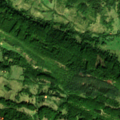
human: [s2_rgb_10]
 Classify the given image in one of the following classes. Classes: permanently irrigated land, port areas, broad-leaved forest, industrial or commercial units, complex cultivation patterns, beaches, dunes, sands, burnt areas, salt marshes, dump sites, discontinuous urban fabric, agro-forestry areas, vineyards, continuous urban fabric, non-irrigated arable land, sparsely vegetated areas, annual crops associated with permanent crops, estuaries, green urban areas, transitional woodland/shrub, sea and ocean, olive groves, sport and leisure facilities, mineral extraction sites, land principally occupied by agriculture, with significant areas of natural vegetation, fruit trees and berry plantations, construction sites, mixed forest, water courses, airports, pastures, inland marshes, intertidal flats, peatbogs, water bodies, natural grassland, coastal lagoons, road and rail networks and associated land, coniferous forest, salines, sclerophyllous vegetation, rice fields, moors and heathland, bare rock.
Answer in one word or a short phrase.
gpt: broad-leaved forest, transitional woodland/shrub